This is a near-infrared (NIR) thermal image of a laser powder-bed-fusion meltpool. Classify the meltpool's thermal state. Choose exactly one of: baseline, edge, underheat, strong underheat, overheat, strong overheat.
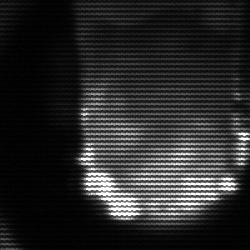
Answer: baseline